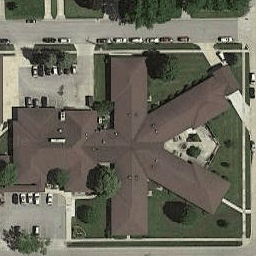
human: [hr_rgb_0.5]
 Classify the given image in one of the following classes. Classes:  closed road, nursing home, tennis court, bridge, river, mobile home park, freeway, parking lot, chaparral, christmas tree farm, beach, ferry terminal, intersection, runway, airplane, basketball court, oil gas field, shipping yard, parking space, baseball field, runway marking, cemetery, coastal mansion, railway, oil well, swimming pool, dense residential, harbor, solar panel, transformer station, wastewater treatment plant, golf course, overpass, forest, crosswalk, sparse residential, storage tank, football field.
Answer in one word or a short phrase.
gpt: nursing home